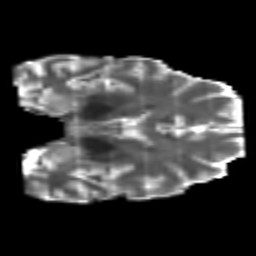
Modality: T2w
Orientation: coronal
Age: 40
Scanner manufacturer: philips
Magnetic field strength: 3 T
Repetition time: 8.426 s
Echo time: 0.1273 s